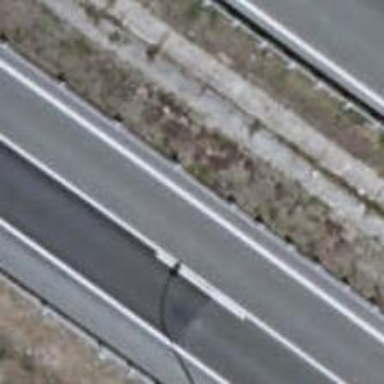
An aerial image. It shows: Motorway.